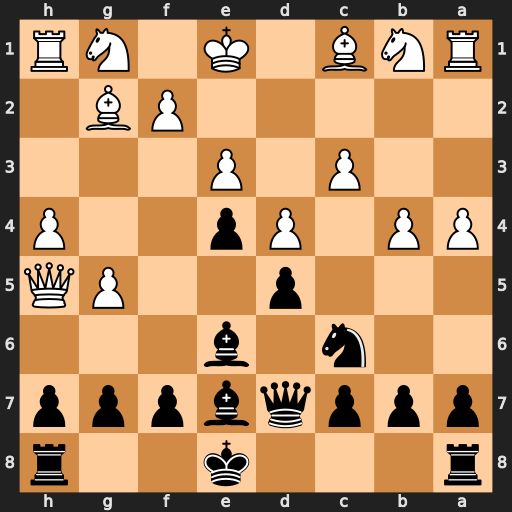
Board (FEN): r3k2r/pppqbppp/2n1b3/3p2PQ/PP1Pp2P/2P1P3/5PB1/RNB1K1NR
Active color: b
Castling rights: KQkq
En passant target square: -
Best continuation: Bg4 Bh3 Bxh5 Bxd7+ Kxd7